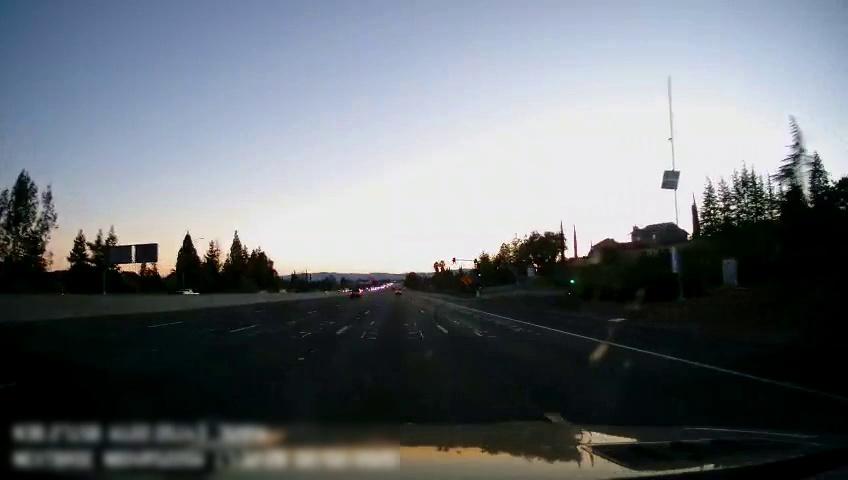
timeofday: Day
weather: Sunny
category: Drivable Space
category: Vehicles | SUV
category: Vehicles | SUV
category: Vehicles | Car
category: Lanes | Current Lane
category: Lanes | Alternate Lane
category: Lanes | Alternate Lane
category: Lanes | Current Lane
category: Lanes | Alternate Lane